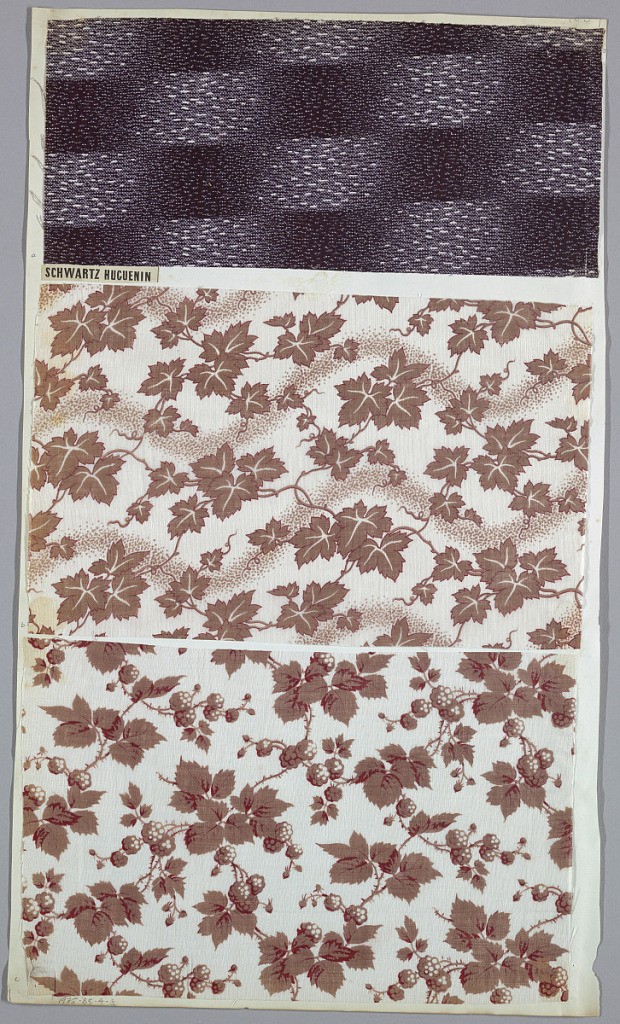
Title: Textile
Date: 19th century
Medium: printed
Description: One of seven pages from a printed fabric sample book.
Page is double-sided